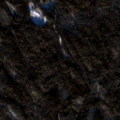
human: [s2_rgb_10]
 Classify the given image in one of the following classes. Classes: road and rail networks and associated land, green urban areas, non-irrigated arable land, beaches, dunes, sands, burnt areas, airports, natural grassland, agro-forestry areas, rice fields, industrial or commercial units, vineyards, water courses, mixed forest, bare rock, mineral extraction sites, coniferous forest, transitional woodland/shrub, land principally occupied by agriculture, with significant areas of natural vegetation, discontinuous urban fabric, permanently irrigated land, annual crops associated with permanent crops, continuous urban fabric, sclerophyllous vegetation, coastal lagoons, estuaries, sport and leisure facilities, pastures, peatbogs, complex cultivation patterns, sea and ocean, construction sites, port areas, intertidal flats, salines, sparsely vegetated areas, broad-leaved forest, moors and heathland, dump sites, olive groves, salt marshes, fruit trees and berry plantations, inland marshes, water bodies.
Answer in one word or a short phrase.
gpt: coniferous forest, mixed forest